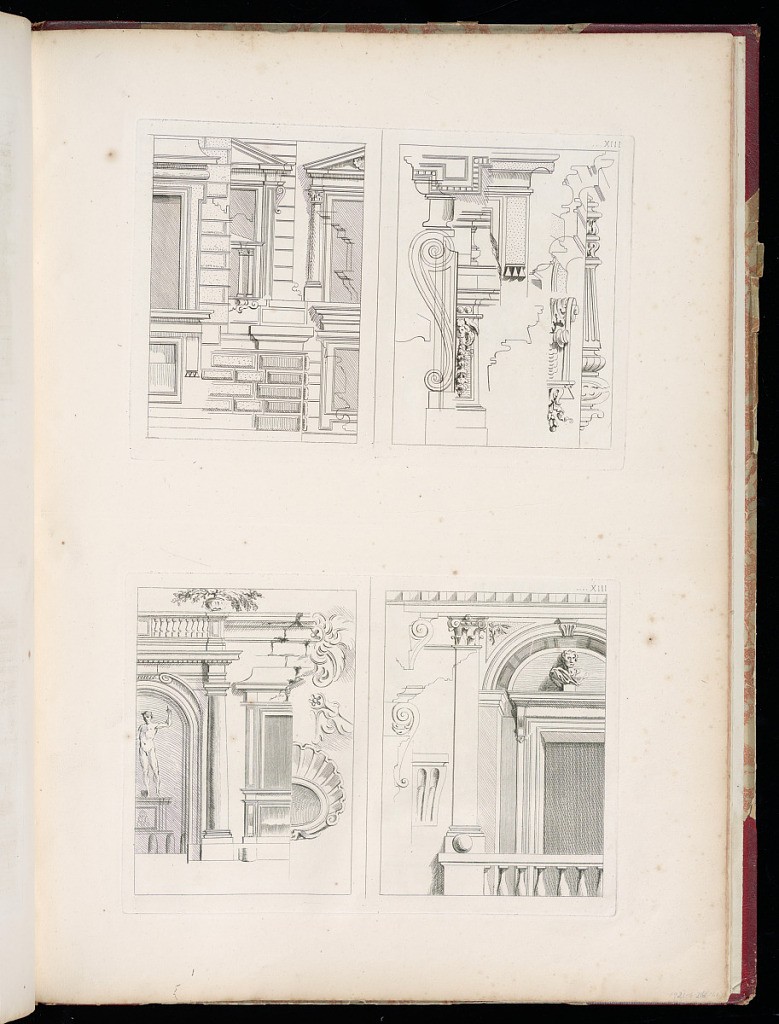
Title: Designs After Architecture
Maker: Gilles-Marie Oppenord, French, 1672–1742
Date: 1749-1761
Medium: Etching and engraving on laid paper
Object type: Bound print
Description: Page printed with two plates (each divided into two) depicting architecture fragments, including facades, aedicules, cartouches, and balustrades. Both plates are numbered, neither are signed.